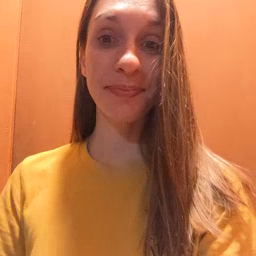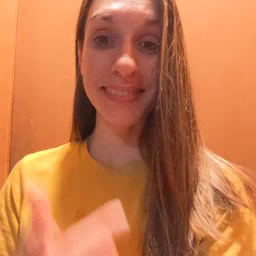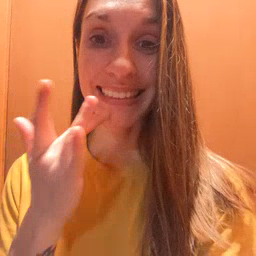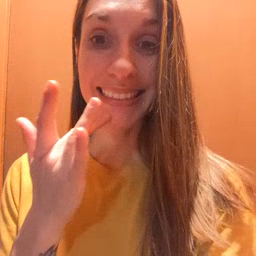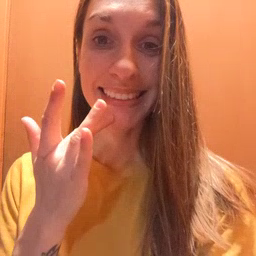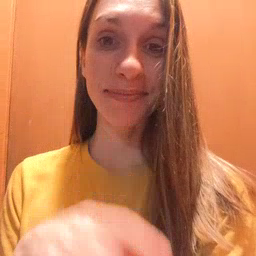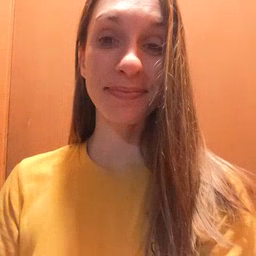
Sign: taste